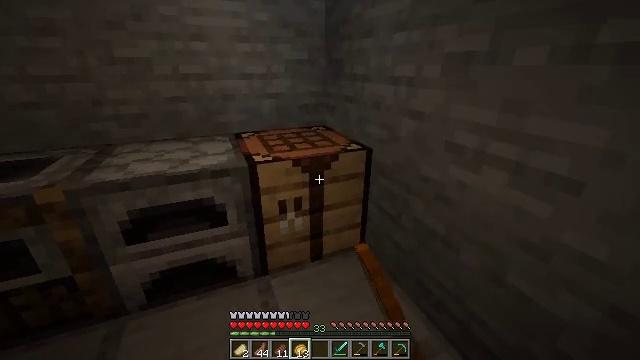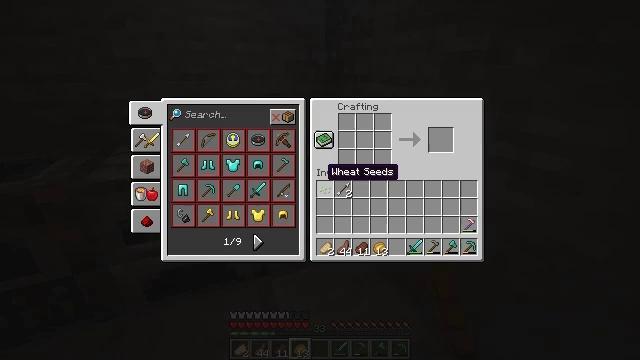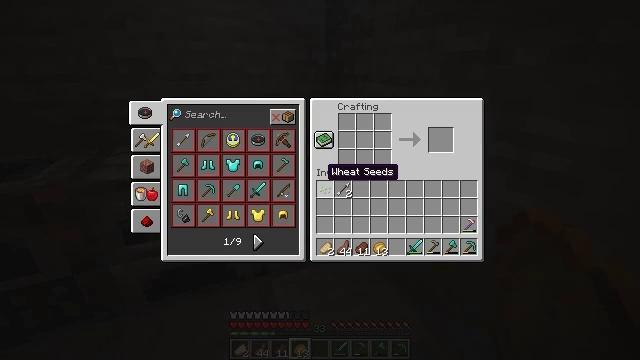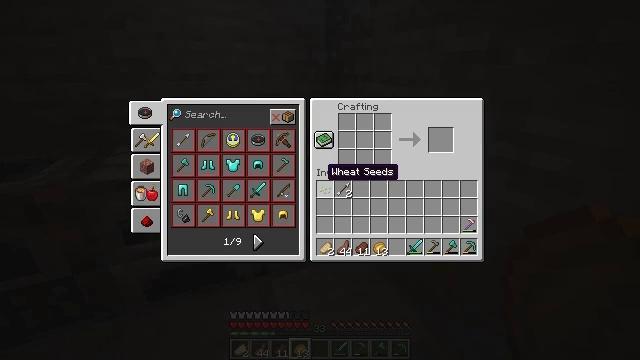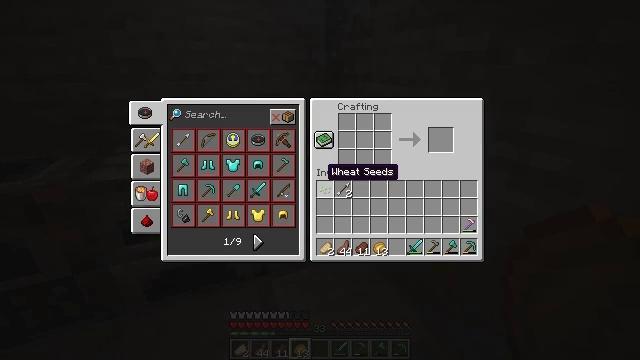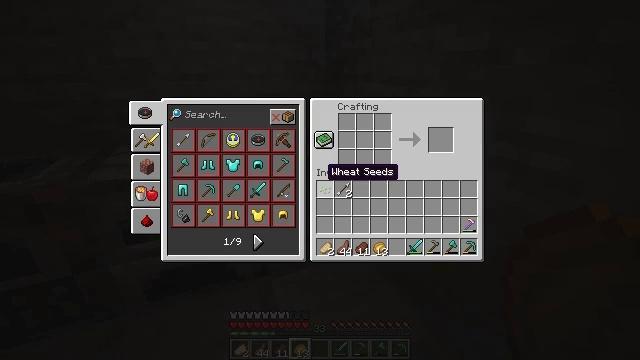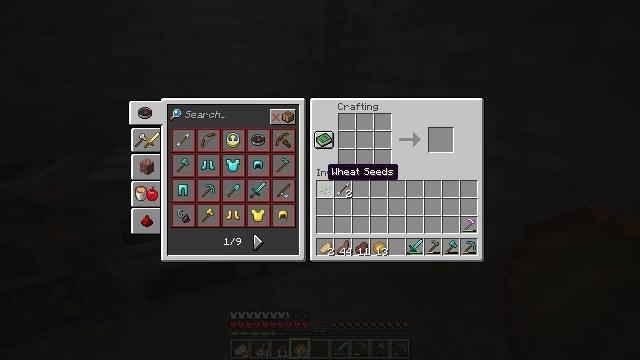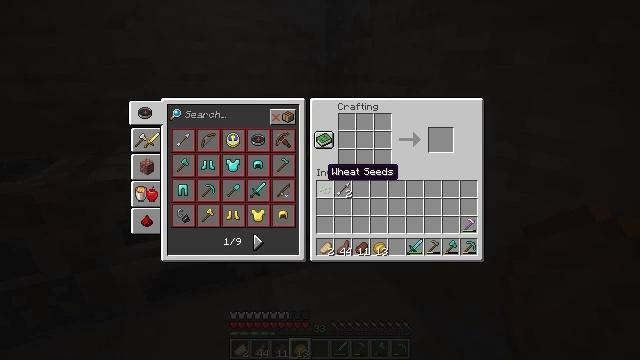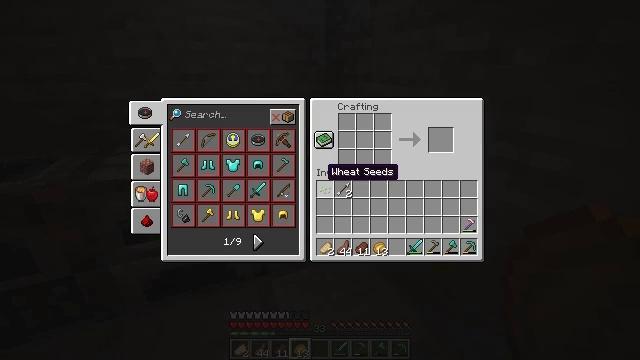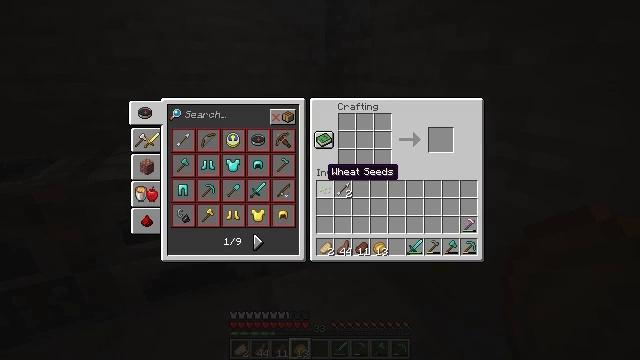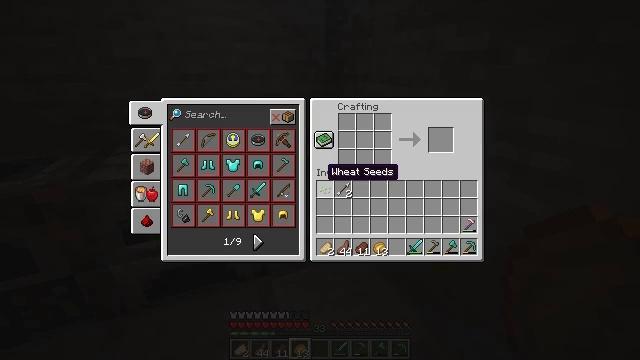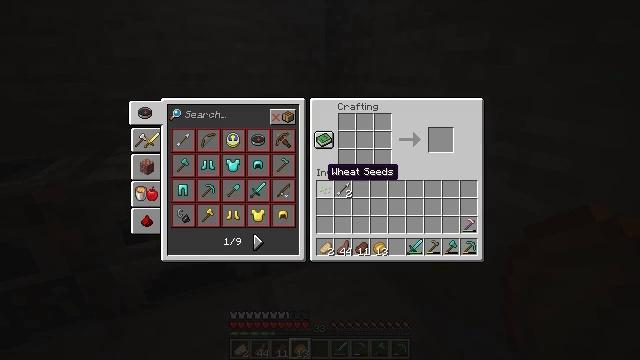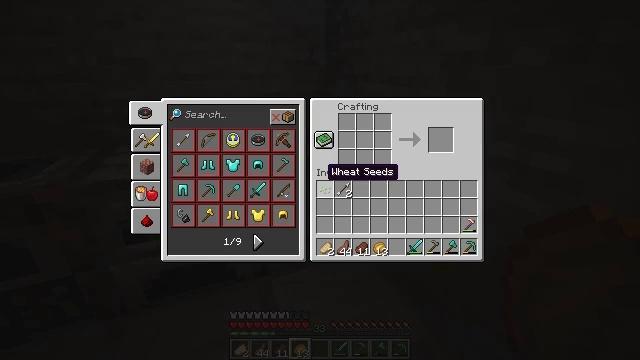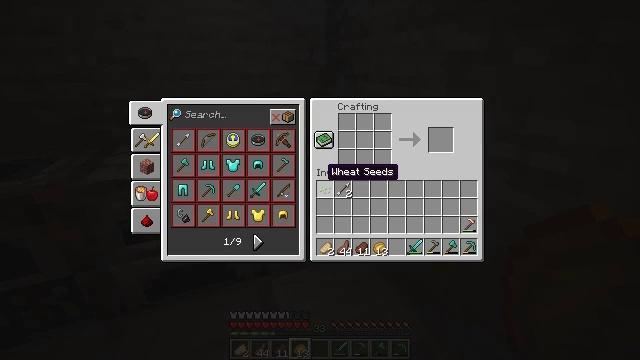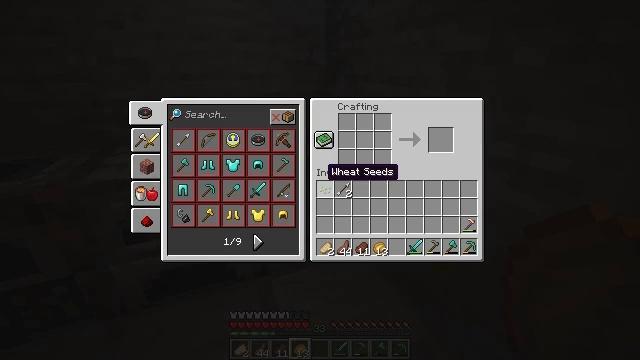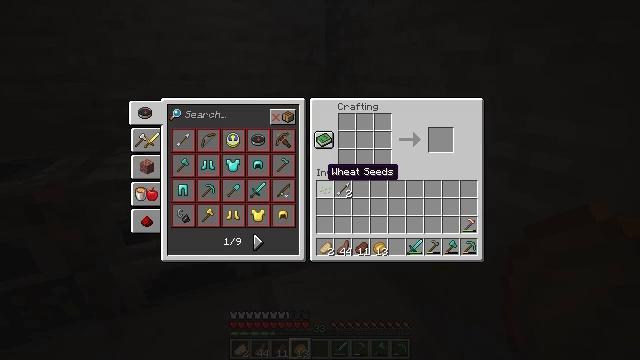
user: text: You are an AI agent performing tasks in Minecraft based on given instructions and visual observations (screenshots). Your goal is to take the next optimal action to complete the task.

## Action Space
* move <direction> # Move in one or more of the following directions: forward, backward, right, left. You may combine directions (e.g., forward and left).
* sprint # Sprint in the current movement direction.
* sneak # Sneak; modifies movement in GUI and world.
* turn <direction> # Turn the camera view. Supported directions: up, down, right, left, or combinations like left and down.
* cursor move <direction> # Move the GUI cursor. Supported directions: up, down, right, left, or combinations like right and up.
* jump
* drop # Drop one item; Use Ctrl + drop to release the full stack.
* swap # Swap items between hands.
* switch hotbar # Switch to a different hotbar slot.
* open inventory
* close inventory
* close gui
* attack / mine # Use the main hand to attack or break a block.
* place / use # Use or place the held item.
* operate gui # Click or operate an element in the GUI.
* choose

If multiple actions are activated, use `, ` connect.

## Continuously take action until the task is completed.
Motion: motion action
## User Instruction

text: Gather carrots from the field.
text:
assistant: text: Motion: no_op
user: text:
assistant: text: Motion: no_op
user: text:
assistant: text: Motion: no_op
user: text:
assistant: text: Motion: no_op
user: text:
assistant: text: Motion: no_op
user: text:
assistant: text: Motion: no_op
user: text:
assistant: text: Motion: no_op
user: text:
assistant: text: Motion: no_op
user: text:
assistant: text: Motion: no_op
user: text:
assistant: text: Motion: no_op
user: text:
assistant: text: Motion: no_op
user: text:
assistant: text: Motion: no_op
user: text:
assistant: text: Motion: no_op
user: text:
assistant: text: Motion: no_op
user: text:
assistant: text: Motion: no_op
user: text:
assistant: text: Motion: no_op
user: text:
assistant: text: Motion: no_op
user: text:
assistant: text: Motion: turn right and down
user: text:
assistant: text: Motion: turn right
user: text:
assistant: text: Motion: turn right
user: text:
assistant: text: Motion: no_op
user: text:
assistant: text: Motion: no_op
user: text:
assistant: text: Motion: no_op
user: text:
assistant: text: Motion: no_op
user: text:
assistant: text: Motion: no_op
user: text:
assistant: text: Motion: no_op
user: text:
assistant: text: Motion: no_op
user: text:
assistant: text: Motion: no_op
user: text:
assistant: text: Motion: no_op
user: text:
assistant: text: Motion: no_op